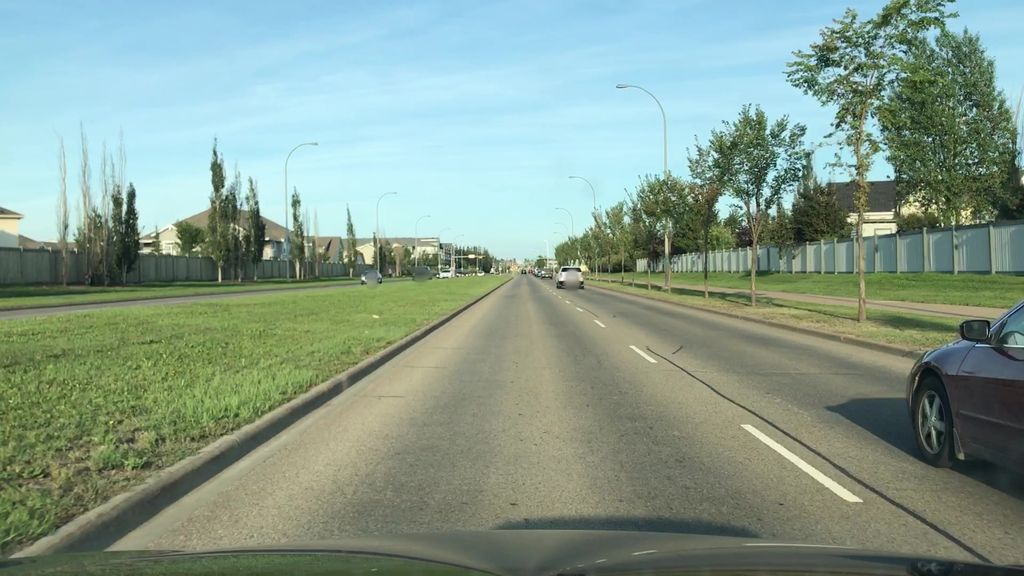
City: edmonton